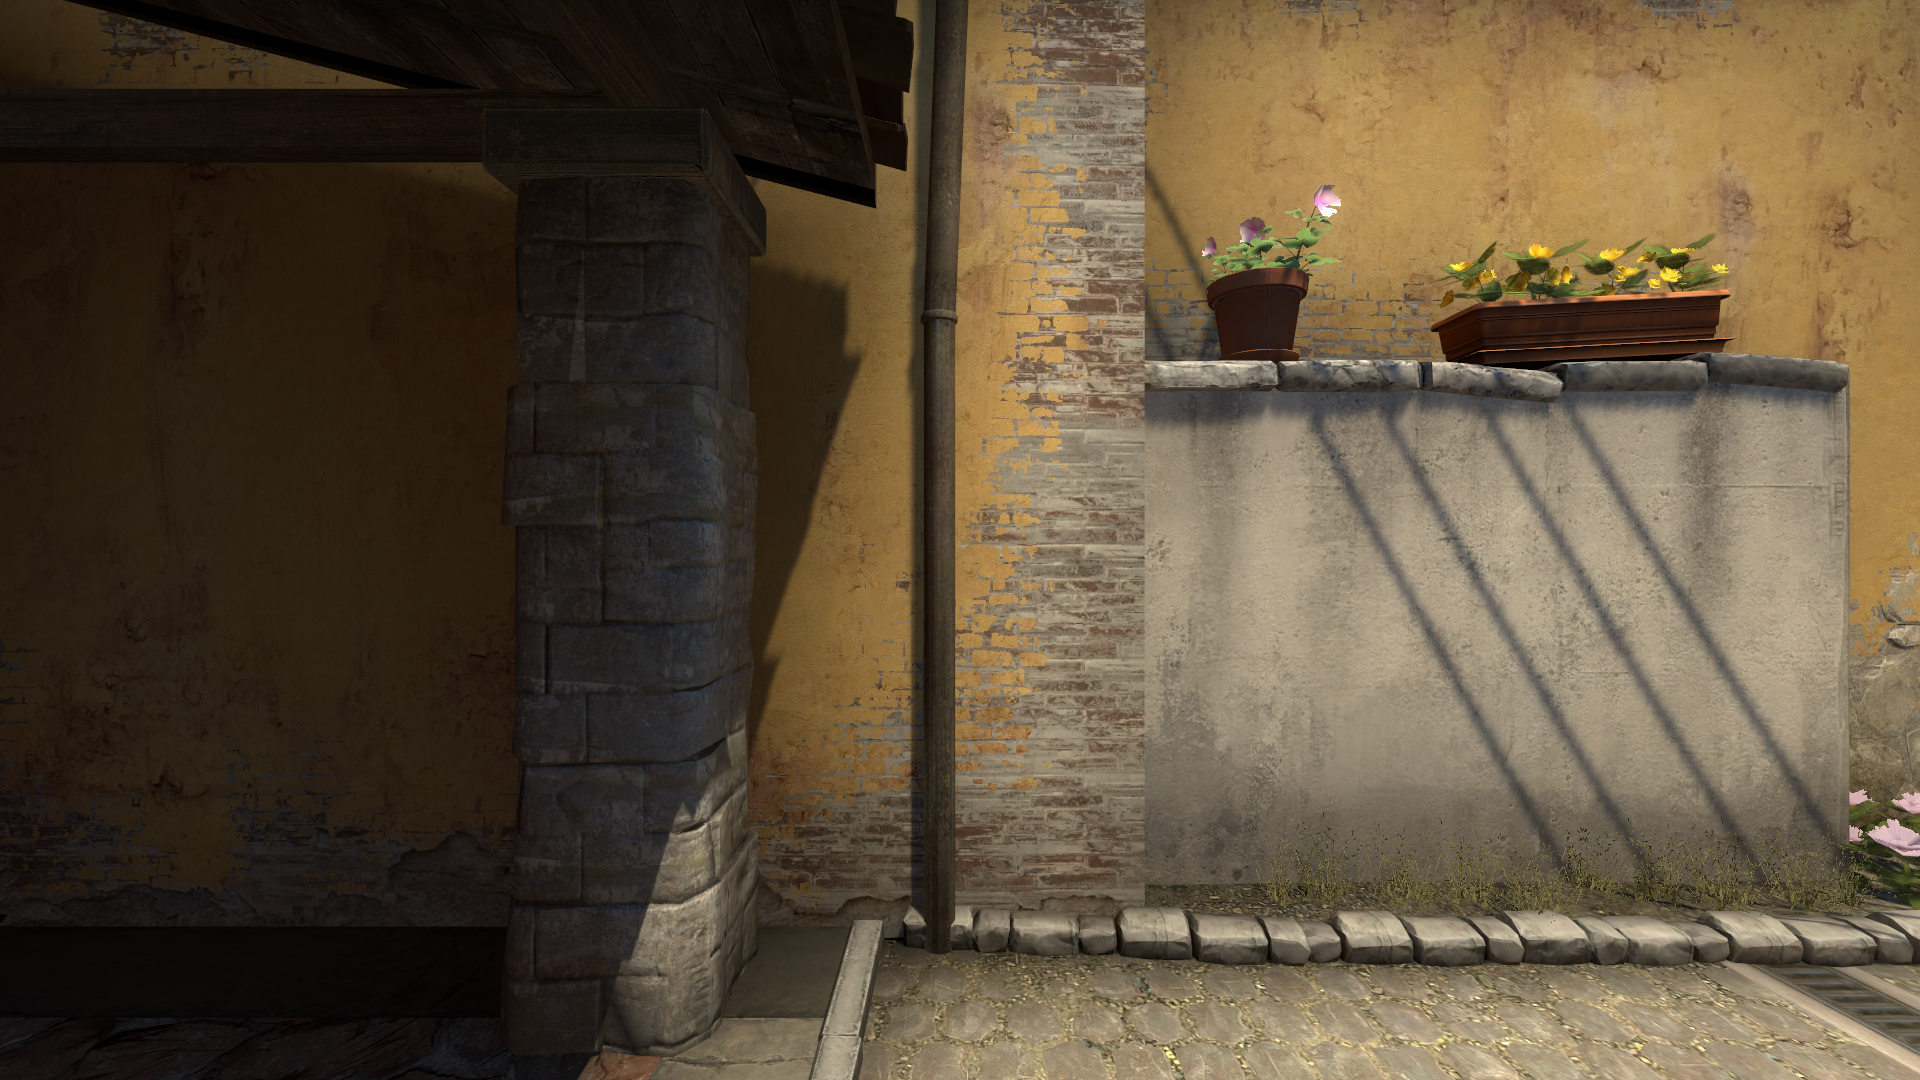
Map: de_inferno